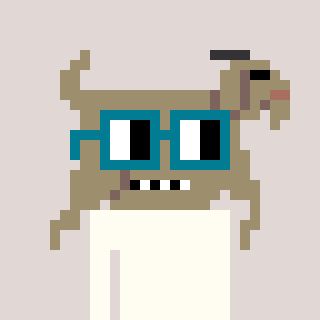
a pixel art character with square dark green glasses, a goat-shaped head and a slimegreen-colored body on a warm background